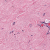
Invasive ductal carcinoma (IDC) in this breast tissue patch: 0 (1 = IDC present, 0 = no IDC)